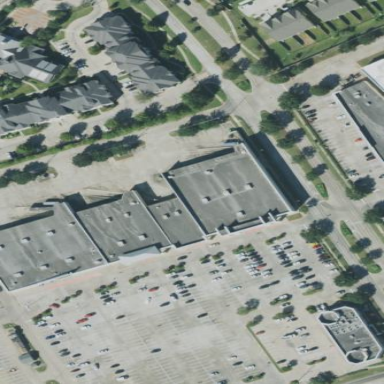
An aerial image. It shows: Retail building housing department store.